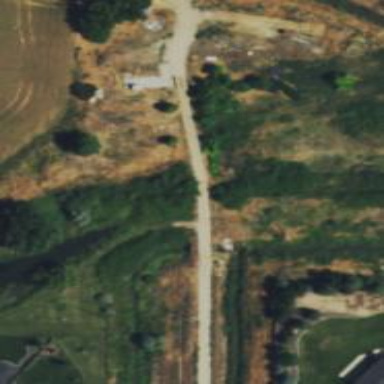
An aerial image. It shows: Culvert underpass for canal.